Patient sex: F
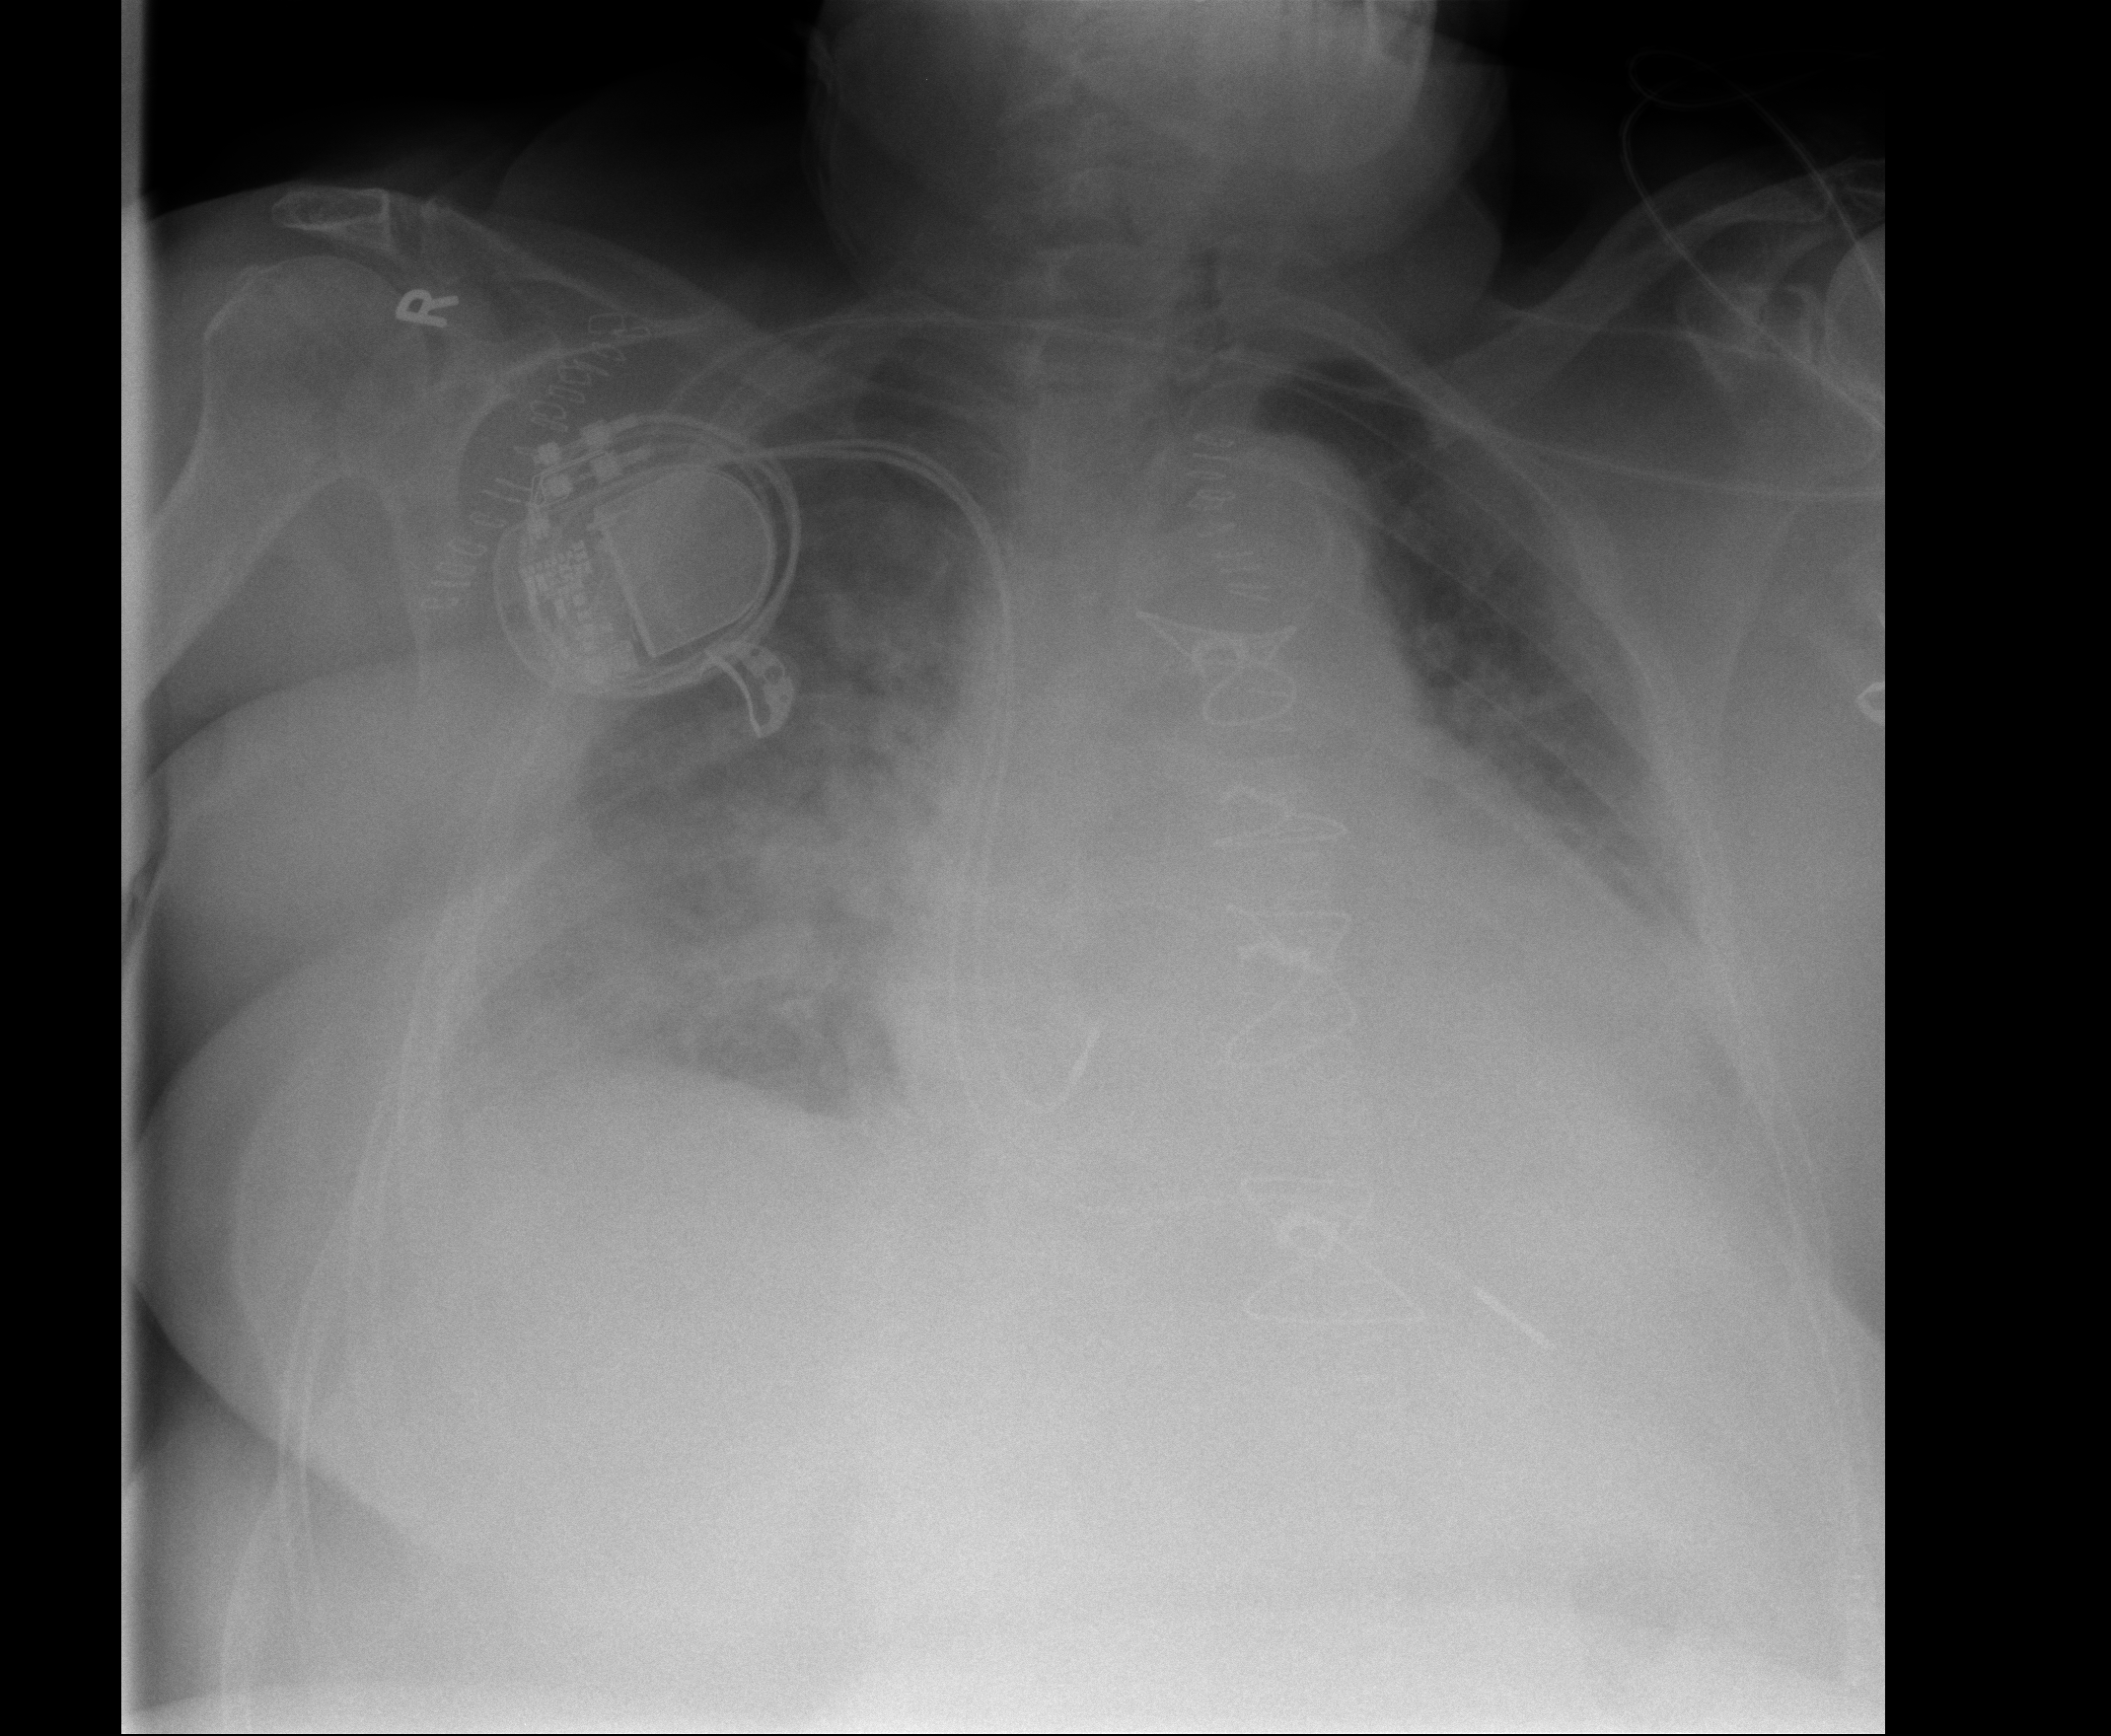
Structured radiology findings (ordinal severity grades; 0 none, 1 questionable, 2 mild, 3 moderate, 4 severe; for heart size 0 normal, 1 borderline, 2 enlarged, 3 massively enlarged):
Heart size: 2
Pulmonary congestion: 3
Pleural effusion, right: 2
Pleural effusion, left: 2
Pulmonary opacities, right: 3
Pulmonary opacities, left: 0
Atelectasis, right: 2
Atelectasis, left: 2